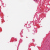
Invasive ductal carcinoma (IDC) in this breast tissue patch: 0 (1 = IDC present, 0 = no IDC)